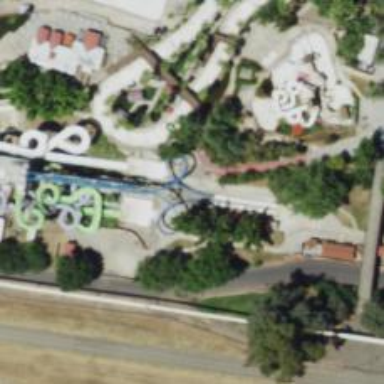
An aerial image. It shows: Water slide attraction.